Question: May i know the name of the below placed image control, also please tell me how to implement similar control in my application.
This control appears, after long press on contact image.

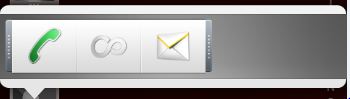
Answer: It's called a Quick Actions Popup, and it's not default for the framework... you have to create it yourself.
Another <URL>.
Good luck.